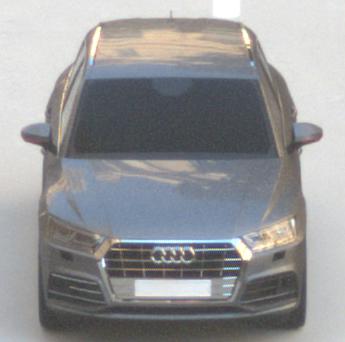
Make: Audi
Model: Q5 45 TFSI
Detailed model: Q5 (FY)
Model produced from: 2019/01
Model produced until: 2019/05
Doors: 5
Color: gray
Road condition: dry road
Daytime: morning or afternoon
Contrast: low contrast